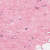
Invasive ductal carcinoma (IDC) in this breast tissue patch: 0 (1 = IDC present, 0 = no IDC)